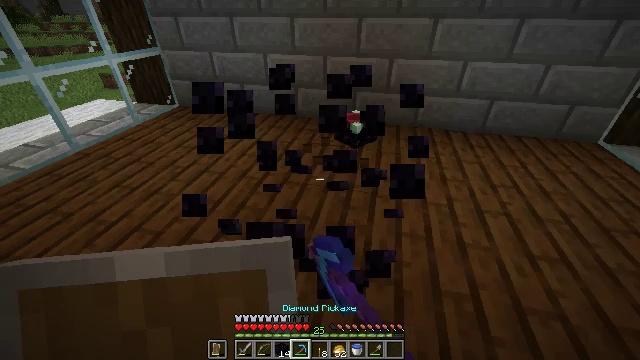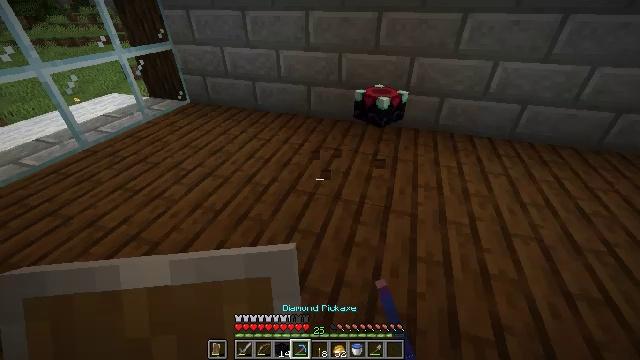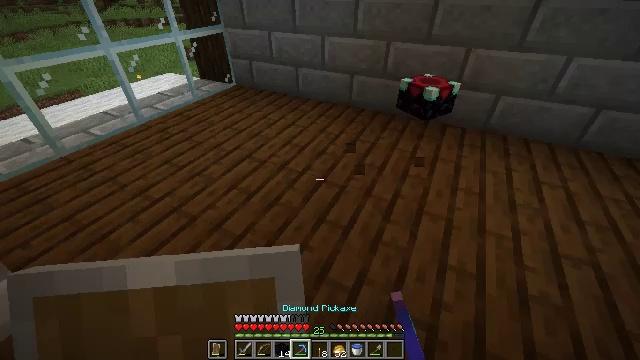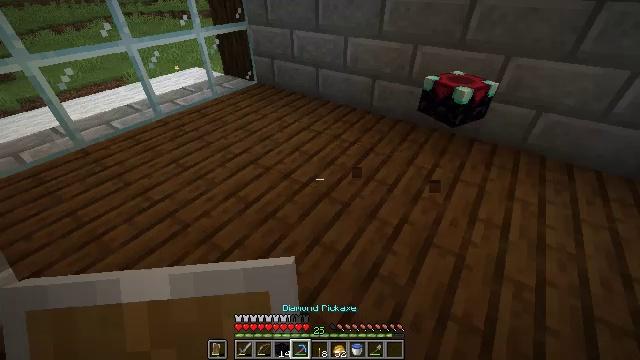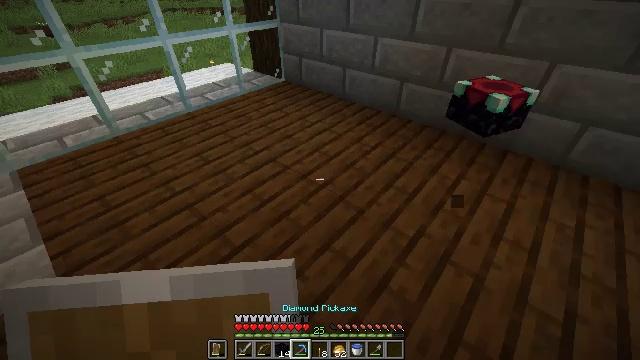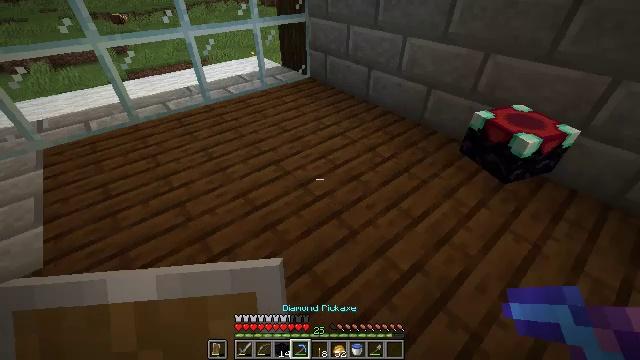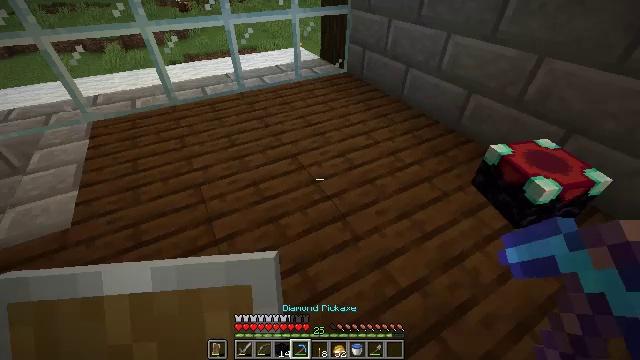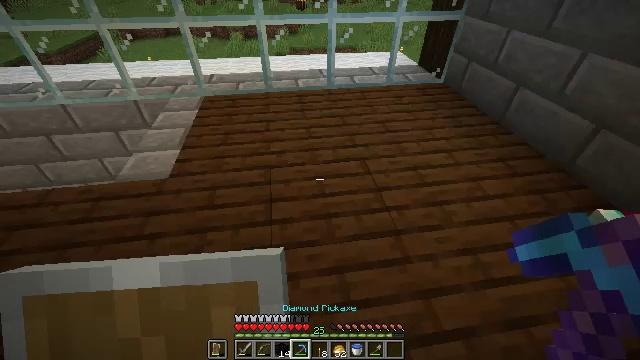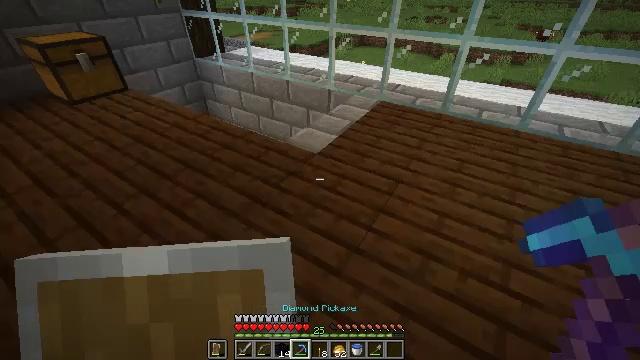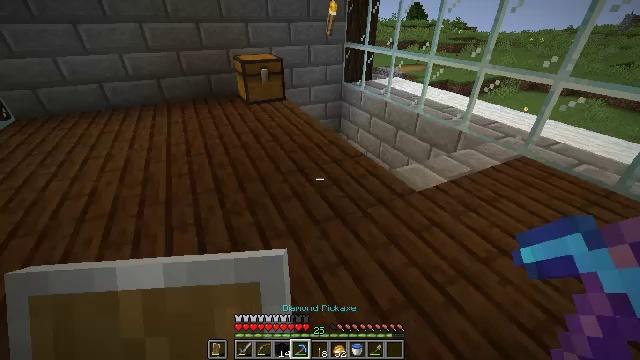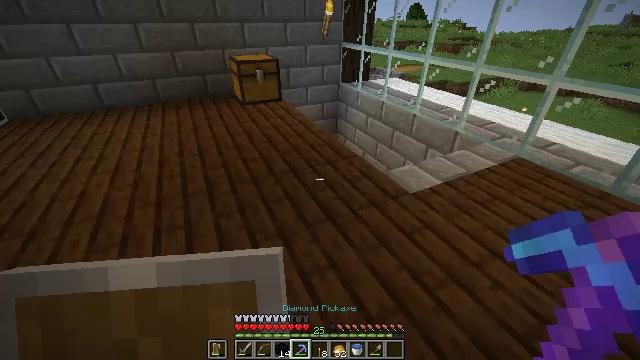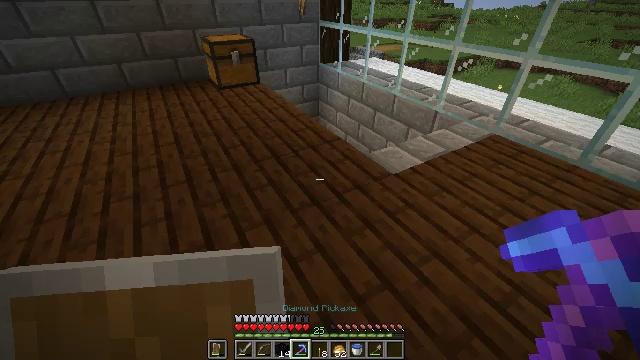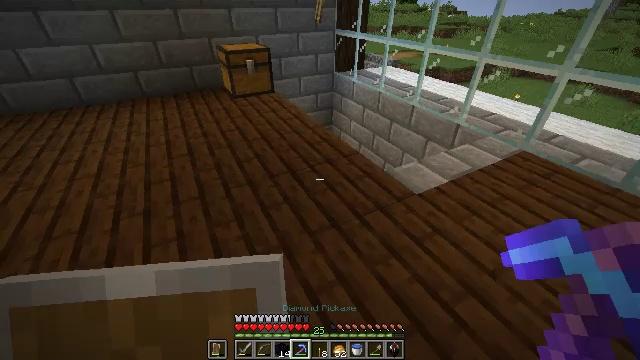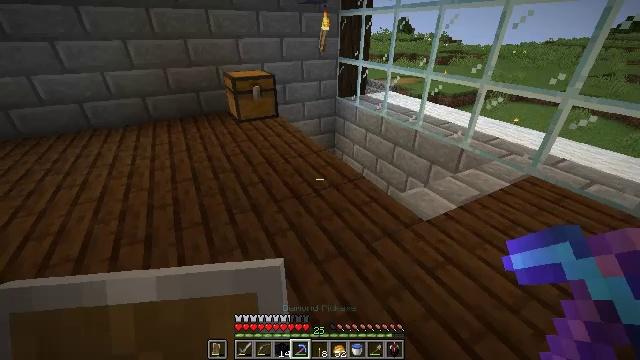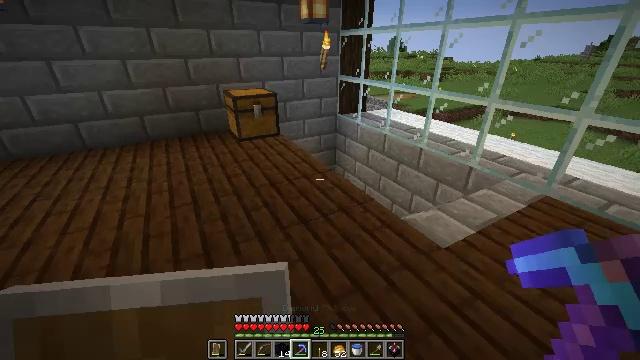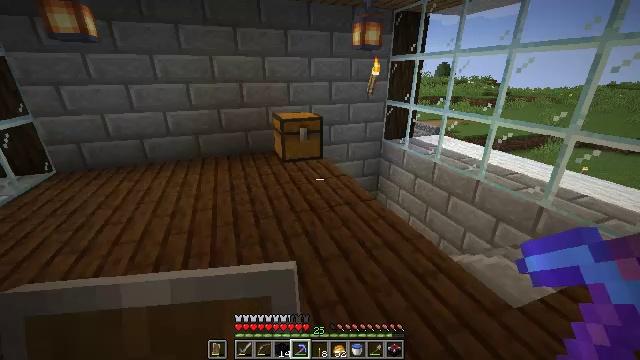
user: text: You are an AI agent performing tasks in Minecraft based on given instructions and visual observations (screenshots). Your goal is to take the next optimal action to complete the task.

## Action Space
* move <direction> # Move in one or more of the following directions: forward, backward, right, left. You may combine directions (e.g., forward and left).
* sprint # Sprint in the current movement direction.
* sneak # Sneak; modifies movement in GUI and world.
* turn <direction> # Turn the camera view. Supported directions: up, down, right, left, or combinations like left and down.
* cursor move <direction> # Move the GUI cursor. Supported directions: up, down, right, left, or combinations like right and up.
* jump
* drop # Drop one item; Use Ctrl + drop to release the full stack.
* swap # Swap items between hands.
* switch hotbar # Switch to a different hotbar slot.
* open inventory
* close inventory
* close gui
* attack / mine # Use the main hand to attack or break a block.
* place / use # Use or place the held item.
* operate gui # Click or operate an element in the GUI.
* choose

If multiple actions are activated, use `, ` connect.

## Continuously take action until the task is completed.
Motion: motion action
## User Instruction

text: Break the chest to retrieve items inside.
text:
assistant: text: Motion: move forward and move right, turn left and down
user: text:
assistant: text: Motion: move forward and move right, turn left and down
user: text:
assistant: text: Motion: move forward and move right, turn left
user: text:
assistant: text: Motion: move forward and move right, turn left
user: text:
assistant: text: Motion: move forward and move right, turn left and down
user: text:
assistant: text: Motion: move right, turn left and down
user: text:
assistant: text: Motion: move right, turn left
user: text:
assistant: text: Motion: move right, turn left and up
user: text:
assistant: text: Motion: move right, turn left and up
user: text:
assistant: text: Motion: move forward and move right
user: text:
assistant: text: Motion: move forward and move left, turn right and down
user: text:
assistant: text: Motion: move forward and move left, turn left and up
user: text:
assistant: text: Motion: move forward and move left, turn up
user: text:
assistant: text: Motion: move forward, turn up
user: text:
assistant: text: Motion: move forward, turn left and up
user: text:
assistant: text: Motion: move forward, turn left and up
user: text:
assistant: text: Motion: move forward
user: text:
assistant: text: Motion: move forward, turn left
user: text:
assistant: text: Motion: move forward, turn left
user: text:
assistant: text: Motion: move forward
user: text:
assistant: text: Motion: move forward, switch to hotbar 3
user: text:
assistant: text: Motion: move forward, switch to hotbar 3
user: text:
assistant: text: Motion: move forward, turn right
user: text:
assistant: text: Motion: move forward
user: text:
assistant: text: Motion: open inventory
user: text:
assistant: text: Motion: open inventory
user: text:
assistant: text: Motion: turn right
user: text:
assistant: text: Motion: turn right and down
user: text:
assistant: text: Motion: sneak, turn left and down
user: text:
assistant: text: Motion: sneak, turn left and down